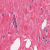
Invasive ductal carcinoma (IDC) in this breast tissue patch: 0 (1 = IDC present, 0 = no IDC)